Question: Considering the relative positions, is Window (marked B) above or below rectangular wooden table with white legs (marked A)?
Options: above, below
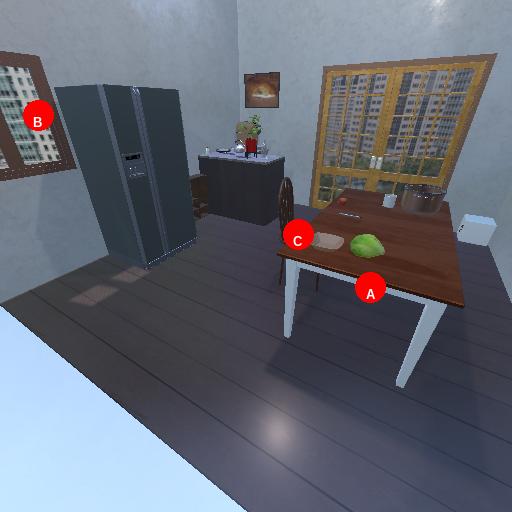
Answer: above